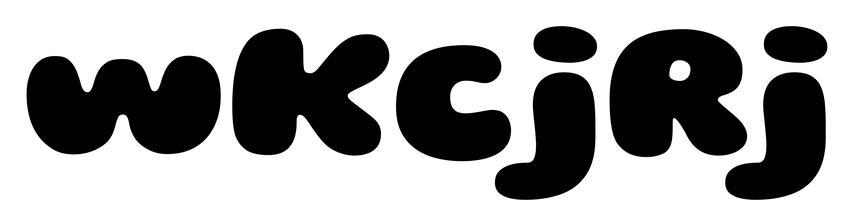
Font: Gluten_Black